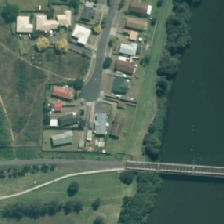
Land cover: urban_parkland